Question: I created a new Rails application and I have done this:
- - -
Then when I try to do the first deploy I get the below error:
'''
[2015-01-22T00:11:16+00:00] INFO: Starting chef-zero on port 8889 with repository at repository at /opt/aws/opsworks/current
One version per cookbook
data_bags at /var/lib/aws/opsworks/data/data_bags
nodes at /var/lib/aws/opsworks/data/nodes
[2015-01-22T00:11:17+00:00] INFO: Forking chef instance to converge...
[2015-01-22T00:11:17+00:00] INFO: *** Chef 11.10.4 ***
[2015-01-22T00:11:17+00:00] INFO: Chef-client pid: 3826
[2015-01-22T00:11:17+00:00] INFO: Setting the run_list to ["opsworks_custom_cookbooks::load", "opsworks_custom_cookbooks::execute"] from JSON
[2015-01-22T00:11:17+00:00] WARN: Run List override has been provided.
[2015-01-22T00:11:17+00:00] WARN: Original Run List: [recipe[opsworks_custom_cookbooks::load], recipe[opsworks_custom_cookbooks::execute]]
[2015-01-22T00:11:17+00:00] WARN: Overridden Run List: [recipe[opsworks_custom_cookbooks::load], recipe[opsworks_custom_cookbooks::execute]]
[2015-01-22T00:11:17+00:00] INFO: Run List is [recipe[opsworks_custom_cookbooks::load], recipe[opsworks_custom_cookbooks::execute]]
[2015-01-22T00:11:17+00:00] INFO: Run List expands to [opsworks_custom_cookbooks::load, opsworks_custom_cookbooks::execute]
[2015-01-22T00:11:17+00:00] INFO: Starting Chef Run for rails-app1.localdomain
[2015-01-22T00:11:17+00:00] INFO: Running start handlers
[2015-01-22T00:11:17+00:00] INFO: Start handlers complete.
[2015-01-22T00:11:17+00:00] INFO: HTTP Request Returned 404 Not Found: Object not found: /reports/nodes/rails-app1.localdomain/runs
[2015-01-22T00:11:22+00:00] INFO: Loading cookbooks [apache2, dependencies, deploy, gem_support, mod_php5_apache2, mysql, nginx, opsworks_agent_monit, opsworks_aws_flow_ruby, opsworks_berkshelf, opsworks_bundler, opsworks_commons, opsworks_custom_cookbooks, opsworks_initial_setup, opsworks_java, opsworks_nodejs, opsworks_rubygems, packages, passenger_apache2, php, rails, ruby, scm_helper, ssh_users, unicorn]
[2015-01-22T00:11:23+00:00] INFO: Not needed with Chef 11.x (x >= 8) anymore.
[2015-01-22T00:11:23+00:00] INFO: Processing directory[/opt/aws/opsworks/current/site-cookbooks] action delete (opsworks_custom_cookbooks::load line 4)
[2015-01-22T00:11:23+00:00] INFO: Processing ruby_block[merge all cookbooks sources] action run (opsworks_custom_cookbooks::load line 12)
[2015-01-22T00:11:23+00:00] INFO: ruby_block[merge all cookbooks sources] called
[2015-01-22T00:11:23+00:00] WARN: Skipping final node save because override_runlist was given
[2015-01-22T00:11:23+00:00] INFO: Chef Run complete in 5.728910816 seconds
[2015-01-22T00:11:23+00:00] INFO: Running report handlers
[2015-01-22T00:11:23+00:00] INFO: Report handlers complete
---
[2015-01-22T00:11:23+00:00] INFO: Starting chef-zero on port 8889 with repository at repository at /opt/aws/opsworks/current
One version per cookbook
data_bags at /var/lib/aws/opsworks/data/data_bags
nodes at /var/lib/aws/opsworks/data/nodes
[2015-01-22T00:11:24+00:00] INFO: Forking chef instance to converge...
[2015-01-22T00:11:24+00:00] INFO: *** Chef 11.10.4 ***
[2015-01-22T00:11:24+00:00] INFO: Chef-client pid: 3971
[2015-01-22T00:11:24+00:00] INFO: Setting the run_list to ["opsworks_custom_cookbooks::load", "opsworks_custom_cookbooks::execute"] from JSON
[2015-01-22T00:11:24+00:00] WARN: Run List override has been provided.
[2015-01-22T00:11:24+00:00] WARN: Original Run List: [recipe[opsworks_custom_cookbooks::load], recipe[opsworks_custom_cookbooks::execute]]
[2015-01-22T00:11:24+00:00] WARN: Overridden Run List: [recipe[deploy::default], recipe[opsworks_stack_state_sync], recipe[deploy::rails], recipe[test_suite], recipe[opsworks_cleanup]]
[2015-01-22T00:11:24+00:00] INFO: Run List is [recipe[deploy::default], recipe[opsworks_stack_state_sync], recipe[deploy::rails], recipe[test_suite], recipe[opsworks_cleanup]]
[2015-01-22T00:11:24+00:00] INFO: Run List expands to [deploy::default, opsworks_stack_state_sync, deploy::rails, test_suite, opsworks_cleanup]
[2015-01-22T00:11:24+00:00] INFO: Starting Chef Run for rails-app1.localdomain
[2015-01-22T00:11:24+00:00] INFO: Running start handlers
[2015-01-22T00:11:24+00:00] INFO: Start handlers complete.
[2015-01-22T00:11:24+00:00] INFO: HTTP Request Returned 404 Not Found: Object not found: /reports/nodes/rails-app1.localdomain/runs
[2015-01-22T00:11:29+00:00] INFO: Loading cookbooks [apache2, dependencies, deploy, gem_support, mod_php5_apache2, mysql, nginx, opsworks_agent_monit, opsworks_aws_flow_ruby, opsworks_bundler, opsworks_cleanup, opsworks_commons, opsworks_initial_setup, opsworks_java, opsworks_nodejs, opsworks_rubygems, opsworks_stack_state_sync, packages, passenger_apache2, php, rails, ruby, scm_helper, ssh_users, test_suite, unicorn]
...removed some code for stackoverflow body limitation
[2015-01-22T00:11:32+00:00] INFO: file[/home/deploy/.ssh/config] updated atime and mtime to 2015-01-22 00:11:32 +0000
[2015-01-22T00:11:32+00:00] INFO: Processing execute[echo 'StrictHostKeyChecking no' > /home/deploy/.ssh/config] action run (deploy::rails line 23)
[2015-01-22T00:11:32+00:00] INFO: execute[echo 'StrictHostKeyChecking no' > /home/deploy/.ssh/config] ran successfully
[2015-01-22T00:11:32+00:00] INFO: Processing template[/home/deploy/.ssh/id_dsa] action create (deploy::rails line 27)
[2015-01-22T00:11:32+00:00] INFO: template[/home/deploy/.ssh/id_dsa] created file /home/deploy/.ssh/id_dsa
[2015-01-22T00:11:32+00:00] INFO: template[/home/deploy/.ssh/id_dsa] updated file contents /home/deploy/.ssh/id_dsa
[2015-01-22T00:11:32+00:00] INFO: template[/home/deploy/.ssh/id_dsa] owner changed to 4000
[2015-01-22T00:11:32+00:00] INFO: template[/home/deploy/.ssh/id_dsa] group changed to 497
[2015-01-22T00:11:32+00:00] INFO: template[/home/deploy/.ssh/id_dsa] mode changed to 600
[2015-01-22T00:11:32+00:00] INFO: Processing directory[/srv/www/ariadna/shared/cached-copy] action delete (deploy::rails line 48)
[2015-01-22T00:11:32+00:00] INFO: Processing ruby_block[change HOME to /home/deploy for source checkout] action run (deploy::rails line 56)
[2015-01-22T00:11:32+00:00] INFO: ruby_block[change HOME to /home/deploy for source checkout] called
[2015-01-22T00:11:32+00:00] INFO: Processing deploy[/srv/www/ariadna] action deploy (deploy::rails line 65)
[2015-01-22T00:11:34+00:00] INFO: deploy[/srv/www/ariadna] cloning repo git@bitbucket.org:viktorpr7/ariadna-beta.git to /srv/www/ariadna/shared/cached-copy
[2015-01-22T00:11:36+00:00] INFO: deploy[/srv/www/ariadna] checked out branch: master onto: deploy reference: 6450219b5689de565864424e4fe48da22700e088
[2015-01-22T00:11:36+00:00] INFO: deploy[/srv/www/ariadna] synchronizing git submodules
[2015-01-22T00:11:36+00:00] INFO: deploy[/srv/www/ariadna] enabling git submodules
[2015-01-22T00:11:36+00:00] INFO: deploy[/srv/www/ariadna] set user to deploy
[2015-01-22T00:11:36+00:00] INFO: deploy[/srv/www/ariadna] set group to nginx
[2015-01-22T00:11:36+00:00] INFO: deploy[/srv/www/ariadna] copied the cached checkout to /srv/www/ariadna/releases/20150122001132
[2015-01-22T00:11:36+00:00] INFO: deploy[/srv/www/ariadna] set user to deploy
[2015-01-22T00:11:36+00:00] INFO: deploy[/srv/www/ariadna] set group to nginx
[2015-01-22T00:11:36+00:00] INFO: deploy[/srv/www/ariadna] running callback before_migrate
[2015-01-22T00:11:36+00:00] INFO: deploy[/srv/www/ariadna] created directories before symlinking: tmp,public,config
[2015-01-22T00:11:36+00:00] INFO: deploy[/srv/www/ariadna] linked shared paths into current release: system => public/system, pids => tmp/pids, log => log
[2015-01-22T00:11:36+00:00] INFO: deploy[/srv/www/ariadna] made pre-migration symlinks
[2015-01-22T00:11:36+00:00] INFO: deploy[/srv/www/ariadna] set user to deploy
[2015-01-22T00:11:36+00:00] INFO: deploy[/srv/www/ariadna] set group to nginx
[2015-01-22T00:11:36+00:00] INFO: Gemfile detected. Running bundle install.
[2015-01-22T00:11:36+00:00] INFO: sudo su - deploy -c 'cd /srv/www/ariadna/releases/20150122001132 && /usr/local/bin/bundle install --path /home/deploy/.bundler/ariadna --without=test development'
================================================================================
Error executing action 'deploy' on resource 'deploy[/srv/www/ariadna]'
================================================================================
Mixlib::ShellOut::ShellCommandFailed
------------------------------------
Expected process to exit with [0], but received '5'
---- Begin output of sudo su - deploy -c 'cd /srv/www/ariadna/releases/20150122001132 && /usr/local/bin/bundle install --path /home/deploy/.bundler/ariadna --without=test development' 2>&1 ----
STDOUT: Fetching gem metadata from https://rubygems.org/...........
Installing rake (10.4.2)
Installing i18n (0.7.0)
Installing json (1.8.2)
Installing minitest (5.5.1)
Installing thread_safe (0.3.4)
Installing tzinfo (1.2.2)
Installing activesupport (4.1.9)
Installing builder (3.2.2)
Installing erubis (2.7.0)
Installing actionview (4.1.9)
Installing rack (1.5.2)
Installing rack-test (0.6.3)
Installing actionpack (4.1.9)
Installing mime-types (2.4.3)
Installing mail (2.6.3)
Installing actionmailer (4.1.9)
Installing activemodel (4.1.9)
Installing arel (5.0.1.20140414130214)
Installing activerecord (4.1.9)
Installing coffee-script-source (1.8.0)
Installing execjs (2.2.2)
Installing coffee-script (2.3.0)
Installing thor (0.19.1)
Installing railties (4.1.9)
Installing coffee-rails (4.0.1)
Installing hike (1.2.3)
Installing multi_json (1.10.1)
Installing jbuilder (2.2.6)
Installing jquery-rails (3.1.2)
Installing kgio (2.9.2)
Gem::Ext::BuildError: ERROR: Failed to build gem native extension.
/usr/local/bin/ruby extconf.rb
checking for ruby/thread.h... yes
checking for rb_thread_call_without_gvl() in ruby/thread.h... yes
checking for rb_thread_blocking_region()... yes
checking for rb_wait_for_single_fd()... yes
checking for rb_hash_dup()... yes
checking for rb_intern3()... yes
checking for mysql_query() in -lmysqlclient... no
checking for main() in -lm... yes
checking for mysql_query() in -lmysqlclient... no
checking for main() in -lz... yes
checking for mysql_query() in -lmysqlclient... no
checking for main() in -lsocket... no
checking for mysql_query() in -lmysqlclient... no
checking for main() in -lnsl... yes
checking for mysql_query() in -lmysqlclient... no
checking for main() in -lmygcc... no
checking for mysql_query() in -lmysqlclient... no
*** extconf.rb failed ***
Could not create Makefile due to some reason, probably lack of necessary
libraries and/or headers. Check the mkmf.log file for more details. You may
need configuration options.
Provided configuration options:
--with-opt-dir
--without-opt-dir
--with-opt-include
--without-opt-include=${opt-dir}/include
--with-opt-lib
--without-opt-lib=${opt-dir}/lib
--with-make-prog
--without-make-prog
--srcdir=.
--curdir
--ruby=/usr/local/bin/ruby
--with-mysql-dir
--without-mysql-dir
--with-mysql-include
--without-mysql-include=${mysql-dir}/include
--with-mysql-lib
--without-mysql-lib=${mysql-dir}/lib
--with-mysql-config
--without-mysql-config
--with-mysql-dir
--without-mysql-dir
--with-mysql-include
--without-mysql-include=${mysql-dir}/include
--with-mysql-lib
--without-mysql-lib=${mysql-dir}/lib
--with-mysqlclientlib
--without-mysqlclientlib
--with-mlib
--without-mlib
--with-mysqlclientlib
--without-mysqlclientlib
--with-zlib
--without-zlib
--with-mysqlclientlib
--without-mysqlclientlib
--with-socketlib
--without-socketlib
--with-mysqlclientlib
--without-mysqlclientlib
--with-nsllib
--without-nsllib
--with-mysqlclientlib
--without-mysqlclientlib
--with-mygcclib
--without-mygcclib
--with-mysqlclientlib
--without-mysqlclientlib
extconf failed, exit code 1
Gem files will remain installed in /home/deploy/.bundler/ariadna/ruby/2.1.0/gems/mysql2-0.3.16 for inspection.
Results logged to /home/deploy/.bundler/ariadna/ruby/2.1.0/extensions/x86_64-linux/2.1.0/mysql2-0.3.16/gem_make.out
An error occurred while installing mysql2 (0.3.16), and Bundler cannot continue.
Make sure that 'gem install mysql2 -v '0.3.16'' succeeds before bundling.
STDERR:
---- End output of sudo su - deploy -c 'cd /srv/www/ariadna/releases/20150122001132 && /usr/local/bin/bundle install --path /home/deploy/.bundler/ariadna --without=test development' 2>&1 ----
Ran sudo su - deploy -c 'cd /srv/www/ariadna/releases/20150122001132 && /usr/local/bin/bundle install --path /home/deploy/.bundler/ariadna --without=test development' 2>&1 returned 5
Cookbook Trace:
---------------
/var/lib/aws/opsworks/cache.stage2/cookbooks/opsworks_commons/libraries/shellout.rb:8:in 'shellout'
/var/lib/aws/opsworks/cache.stage2/cookbooks/rails/libraries/rails_configuration.rb:41:in 'bundle'
/var/lib/aws/opsworks/cache.stage2/cookbooks/deploy/definitions/opsworks_deploy.rb:105:in 'block (3 levels) in from_file'
Resource Declaration:
---------------------
# In /var/lib/aws/opsworks/cache.stage2/cookbooks/deploy/definitions/opsworks_deploy.rb
65: deploy deploy[:deploy_to] do
66: provider Chef::Provider::Deploy.const_get(deploy[:chef_provider])
67: keep_releases deploy[:keep_releases]
68: repository deploy[:scm][:repository]
69: user deploy[:user]
70: group deploy[:group]
71: revision deploy[:scm][:revision]
72: migrate deploy[:migrate]
73: migration_command deploy[:migrate_command]
74: environment deploy[:environment].to_hash
75: purge_before_symlink(deploy[:purge_before_symlink]) unless deploy[:purge_before_symlink].nil?
76: create_dirs_before_symlink(deploy[:create_dirs_before_symlink])
77: symlink_before_migrate(deploy[:symlink_before_migrate])
78: symlinks(deploy[:symlinks]) unless deploy[:symlinks].nil?
79: action deploy[:action]
80:
81: if deploy[:application_type] == 'rails' && node[:opsworks][:instance][:layers].include?('rails-app')
82: restart_command "sleep #{deploy[:sleep_before_restart]} && #{node[:opsworks][:rails_stack][:restart_command]}"
83: end
84:
Compiled Resource:
------------------
# Declared in /var/lib/aws/opsworks/cache.stage2/cookbooks/deploy/definitions/opsworks_deploy.rb:65:in 'block in from_file'
deploy("/srv/www/ariadna") do
params {:deploy_data=>{"deploy_to"=>"/srv/www/ariadna", "chef_provider"=>"Timestamped", "keep_releases"=>5, "current_path"=>"/srv/www/ariadna/current", "document_root"=>"public", "ignore_bundler_groups"=>["test", "development"], "absolute_document_root"=>"/srv/www/ariadna/current/public/", "rake"=>"/usr/local/bin/rake", "migrate"=>true, "migrate_command"=>"if [ -f Gemfile ]; then echo 'OpsWorks: Gemfile found - running migration with bundle exec' && /usr/local/bin/bundle exec /usr/local/bin/rake db:migrate; else echo 'OpsWorks: no Gemfile - running plain migrations' && /usr/local/bin/rake db:migrate; fi", "rails_env"=>"production", "action"=>"deploy", "user"=>"deploy", "group"=>"nginx", "shell"=>"/bin/bash", "home"=>"/home/deploy", "sleep_before_restart"=>0, "stack"=>{"needs_reload"=>true}, "enable_submodules"=>true, "shallow_clone"=>false, "delete_cached_copy"=>true, "purge_before_symlink"=>["log", "tmp/pids", "public/system"], "create_dirs_before_symlink"=>["tmp", "public", "config"], "symlink_before_migrate"=>{"config/database.yml"=>"config/database.yml", "config/memcached.yml"=>"config/memcached.yml"}, "symlinks"=>{"system"=>"public/system", "pids"=>"tmp/pids", "log"=>"log"}, "environment"=>{"RAILS_ENV"=>"production", "RUBYOPT"=>"", "RACK_ENV"=>"production", "HOME"=>"/home/deploy"}, "environment_variables"=>{}, "ssl_support"=>false, "auto_npm_install_on_deploy"=>true, "nodejs"=>{"restart_command"=>"monit restart node_web_app_ariadna", "stop_command"=>"monit stop node_web_app_ariadna", "port"=>80}, "application"=>"ariadna", "application_type"=>"rails", "auto_bundle_on_deploy"=>true, "deploying_user"=>"arn:aws:iam::673556511701:root", "domains"=>["ariadna"], "mounted_at"=>nil, "restart_command"=>nil, "ssl_certificate"=>nil, "ssl_certificate_key"=>nil, "ssl_certificate_ca"=>nil, "scm"=>{"scm_type"=>"git", "repository"=>"git@bitbucket.org:viktorpr7/ariadna-beta.git", "revision"=>"master", "ssh_key"=>"-----BEGIN RSA PRIVATE KEY-----
MIIEpQIBAAKCAQEA56JKs1w7Bvvq4eRElpPcIQCLTIKD6JrnyuKA2RbNrRxTWX8k
3rtk9MQabphAfc6yN/Upe4bOqakeiGjTNEnrOGM1qKa2YALFSH9ZfuulfMI4+hLd
s9vsD5mlMi92ZmitwiAlqe0jhXQyO+6OfHIASY0kuThfCZnRMyHiRzUEeacpatSh
E8Ygy2SIQBrYQ9XuhwMCWMIuT1IbgdUi5B4JLrj74hfFimW5aH1wRBqPkprfHVfg
8YPGWKU+rLZMO9IA7OtpCUvXQGryyMQsOB5b/w3aCg4GlWmRVtcGONd8kW0vourg
GJO7VDGZ3Y1m8PEryjncWTQwyv+XKu6+i5tmTQIDAQABAoIBAAbOqC9ZOIreAGsf
EDz0n3WA1JctBr9hPgqiWXMHzoeV24U3zVeWXkMrODOj2dFYr7ghRlTRA2XNCI6t
tfdFbNo9YChSre1oZ2/X/kNSnYxrEM2YnFda0TcsJsSwzGP6E5Eu7Kxvwal8XrWQ
LzPNDeEbesbOt0xK7vD3v/SjxDvm9WqKVbf14eCqN1EYxOSTq4SqWq9+NvogAG09
y2xyfSK5G5QsbJ41CGLxBSsk1SRyFvgXgHUPI05Gqz4EV8mKhp5nD9n7KYtbOH5I
D7XvnlTLQNclB2db6+1zp0YWGbHgMoIZScPUI6XE653uXUNg5TuDV+lHnQVouANC
qS+0BUECgYEA86tf65jH4f1uDN140LjDgmCMgb4IjpyfNDZ7M6iXtvpLJn8w2MRo
uYOUDqEOWpYY6uYs4tEPgdmO786G3JgxAgzHWCgK9go+IS6BMjIRT77LjtJCHwF0
ZEF5q14zKDycuCcJiI80Oteo2p9xUQ0bZfAiQqgyOdLQF/2++zjMHdkCgYEA81sA
xSAhW3EscvhJgeoqmdRWKBnw2u8t6YWKOm6TqxlIC3JR85nn622hU0KMkVPNy4S6
vKgVlNtV6CoA8NnRW0NXEpoj93kQZPEdwrrol8KS5AVOF2B5qD+wMwNl4xafgHuk
N8DyDA//ZDarNlssnrhBJbRCyehFGzmXYS5+35UCgYEAzk9+0pq0Oqr6P9hRD+Aw
YTZgIQYGdsEzpuCuJcoMUrfPY1PzxsVdqh03Ab/pyFcn19N1k8HQ8G+FL5Pc6e/O
Jt8s9X5J8ZIwkqWubBKqR6vS7CUoKNpxcuVhH/CNPfc79kvPLZmabmvkot628ho3
5XKRf4CrrfvJh1aoGks3v9kCgYEArwJkJF+9/X//YlMyse5QYr50k3RMZXaawxTZ
WrpJEkQlLq4xR4oIYqQ93529b4ogNtumW6RZmOq/9i227X8H86UTCnq1oPR8mMta
Br/aI8G3V6qFBYTJGPlsYtNvw4dyf7jrWXk12PzsQwqZyIZ7KU4C8/WWDpQulqyt
NCN29J0CgYEAyUPOorkU1iwlg6pBgBKm5GVq8YGb8INzODrox+u8MJRFHT6BujY1
QnF3sy84OWW9x79PQmzvYSpjVsD3GtIcvd4mDQ5GdB+XJaldO//3LhQl9yNG/OAd
odNSsgut3SfHUR5uCb06Q+FJo8CHus/r1vzNpfL9er01RpXhVZOYUoY=
-----END RSA PRIVATE KEY-----", "user"=>nil, "password"=>nil}, "database"=>{}, "memcached"=>{"host"=>nil, "port"=>11211}}, :app=>"ariadna", :name=>nil}
provider Chef::Provider::Deploy::Timestamped
action [:deploy]
updated true
updated_by_last_action true
retries 0
retry_delay 2
deploy_to "/srv/www/ariadna"
environment {"RAILS_ENV"=>"production", "RUBYOPT"=>"", "RACK_ENV"=>"production", "HOME"=>"/home/deploy"}
repository_cache "cached-copy"
purge_before_symlink ["log", "tmp/pids", "public/system"]
create_dirs_before_symlink ["tmp", "public", "config"]
symlink_before_migrate {"config/database.yml"=>"config/database.yml", "config/memcached.yml"=>"config/memcached.yml"}
symlinks {"system"=>"public/system", "pids"=>"tmp/pids", "log"=>"log"}
revision "master"
migrate true
remote "origin"
enable_submodules true
scm_provider Chef::Provider::Git
keep_releases 5
enable_checkout true
checkout_branch "deploy"
cookbook_name "deploy"
recipe_name "rails"
repo "git@bitbucket.org:viktorpr7/ariadna-beta.git"
user "deploy"
group "nginx"
migration_command "if [ -f Gemfile ]; then echo 'OpsWorks: Gemfile found - running migration with bundle exec' && /usr/local/bin/bundle exec /usr/local/bin/rake db:migrate; else echo 'OpsWorks: no Gemfile - running plain migrations' && /usr/local/bin/rake db:migrate; fi"
restart_command "sleep 0 && ../../shared/scripts/unicorn clean-restart"
before_migrate #<Proc:0x007f21fcfabcc8@/var/lib/aws/opsworks/cache.stage2/cookbooks/deploy/definitions/opsworks_deploy.rb:100>
shared_path "/srv/www/ariadna/shared"
destination "/srv/www/ariadna/shared/cached-copy"
current_path "/srv/www/ariadna/current"
end
[2015-01-22T00:12:05+00:00] INFO: Running queued delayed notifications before re-raising exception
[2015-01-22T00:12:05+00:00] ERROR: Running exception handlers
[2015-01-22T00:12:05+00:00] ERROR: Exception handlers complete
[2015-01-22T00:12:05+00:00] FATAL: Stacktrace dumped to /var/lib/aws/opsworks/cache.stage2/chef-stacktrace.out
[2015-01-22T00:12:05+00:00] ERROR: deploy[/srv/www/ariadna] (deploy::rails line 65) had an error: Mixlib::ShellOut::ShellCommandFailed: Expected process to exit with [0], but received '5'
---- Begin output of sudo su - deploy -c 'cd /srv/www/ariadna/releases/20150122001132 && /usr/local/bin/bundle install --path /home/deploy/.bundler/ariadna --without=test development' 2>&1 ----
STDOUT: Fetching gem metadata from https://rubygems.org/...........
Installing rake (10.4.2)
Installing i18n (0.7.0)
Installing json (1.8.2)
Installing minitest (5.5.1)
Installing thread_safe (0.3.4)
Installing tzinfo (1.2.2)
Installing activesupport (4.1.9)
Installing builder (3.2.2)
Installing erubis (2.7.0)
Installing actionview (4.1.9)
Installing rack (1.5.2)
Installing rack-test (0.6.3)
Installing actionpack (4.1.9)
Installing mime-types (2.4.3)
Installing mail (2.6.3)
Installing actionmailer (4.1.9)
Installing activemodel (4.1.9)
Installing arel (5.0.1.20140414130214)
Installing activerecord (4.1.9)
Installing coffee-script-source (1.8.0)
Installing execjs (2.2.2)
Installing coffee-script (2.3.0)
Installing thor (0.19.1)
Installing railties (4.1.9)
Installing coffee-rails (4.0.1)
Installing hike (1.2.3)
Installing multi_json (1.10.1)
Installing jbuilder (2.2.6)
Installing jquery-rails (3.1.2)
Installing kgio (2.9.2)
Gem::Ext::BuildError: ERROR: Failed to build gem native extension.
/usr/local/bin/ruby extconf.rb
checking for ruby/thread.h... yes
checking for rb_thread_call_without_gvl() in ruby/thread.h... yes
checking for rb_thread_blocking_region()... yes
checking for rb_wait_for_single_fd()... yes
checking for rb_hash_dup()... yes
checking for rb_intern3()... yes
checking for mysql_query() in -lmysqlclient... no
checking for main() in -lm... yes
checking for mysql_query() in -lmysqlclient... no
checking for main() in -lz... yes
checking for mysql_query() in -lmysqlclient... no
checking for main() in -lsocket... no
checking for mysql_query() in -lmysqlclient... no
checking for main() in -lnsl... yes
checking for mysql_query() in -lmysqlclient... no
checking for main() in -lmygcc... no
checking for mysql_query() in -lmysqlclient... no
*** extconf.rb failed ***
Could not create Makefile due to some reason, probably lack of necessary
libraries and/or headers. Check the mkmf.log file for more details. You may
need configuration options.
Provided configuration options:
--with-opt-dir
--without-opt-dir
--with-opt-include
--without-opt-include=${opt-dir}/include
--with-opt-lib
--without-opt-lib=${opt-dir}/lib
--with-make-prog
--without-make-prog
--srcdir=.
--curdir
--ruby=/usr/local/bin/ruby
--with-mysql-dir
--without-mysql-dir
--with-mysql-include
--without-mysql-include=${mysql-dir}/include
--with-mysql-lib
--without-mysql-lib=${mysql-dir}/lib
--with-mysql-config
--without-mysql-config
--with-mysql-dir
--without-mysql-dir
--with-mysql-include
--without-mysql-include=${mysql-dir}/include
--with-mysql-lib
--without-mysql-lib=${mysql-dir}/lib
--with-mysqlclientlib
--without-mysqlclientlib
--with-mlib
--without-mlib
--with-mysqlclientlib
--without-mysqlclientlib
--with-zlib
--without-zlib
--with-mysqlclientlib
--without-mysqlclientlib
--with-socketlib
--without-socketlib
--with-mysqlclientlib
--without-mysqlclientlib
--with-nsllib
--without-nsllib
--with-mysqlclientlib
--without-mysqlclientlib
--with-mygcclib
--without-mygcclib
--with-mysqlclientlib
--without-mysqlclientlib
extconf failed, exit code 1
Gem files will remain installed in /home/deploy/.bundler/ariadna/ruby/2.1.0/gems/mysql2-0.3.16 for inspection.
Results logged to /home/deploy/.bundler/ariadna/ruby/2.1.0/extensions/x86_64-linux/2.1.0/mysql2-0.3.16/gem_make.out
An error occurred while installing mysql2 (0.3.16), and Bundler cannot continue.
Make sure that 'gem install mysql2 -v '0.3.16'' succeeds before bundling.
STDERR:
---- End output of sudo su - deploy -c 'cd /srv/www/ariadna/releases/20150122001132 && /usr/local/bin/bundle install --path /home/deploy/.bundler/ariadna --without=test development' 2>&1 ----
Ran sudo su - deploy -c 'cd /srv/www/ariadna/releases/20150122001132 && /usr/local/bin/bundle install --path /home/deploy/.bundler/ariadna --without=test development' 2>&1 returned 5
[2015-01-22T00:12:05+00:00] FATAL: Chef::Exceptions::ChildConvergeError: Chef run process exited unsuccessfully (exit code 1)
'''
Updated:
I'm using Ubuntu 14.04, I added the libmysqlclient-dev but still the same error when I try deploy, here you can see the Layer configuration:

I needed to restart the instance
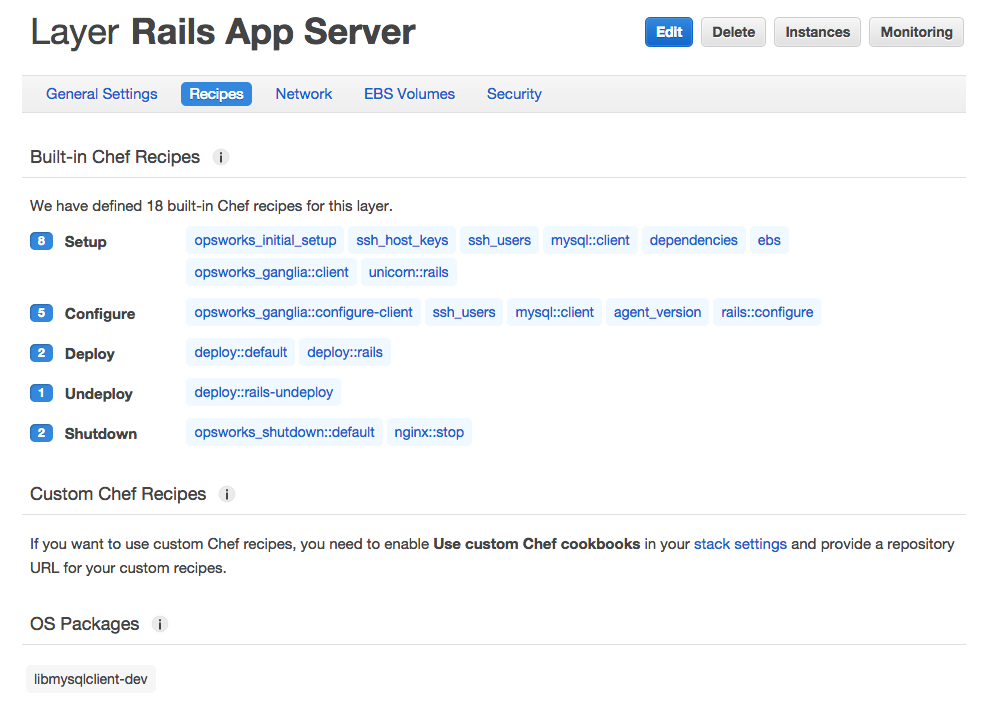
Answer: You'll need to intall the relevent OS packages.
Steps:
1. Log into Opsworks
2. Click Layers on the left sidebar.
3. Find and click Recipes within the Rails App Server (or whatever your server is).
4. Click the Edit button.
5. From there towards the bottom you will have to add the packages you need.
I think it'll be:
'''
mysql-devel
mysql
'''
The correct package, as you added later in your question, is 'libmysqlclient-dev'.
This should fix your issue.